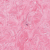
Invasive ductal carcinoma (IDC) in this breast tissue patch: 0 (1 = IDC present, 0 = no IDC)